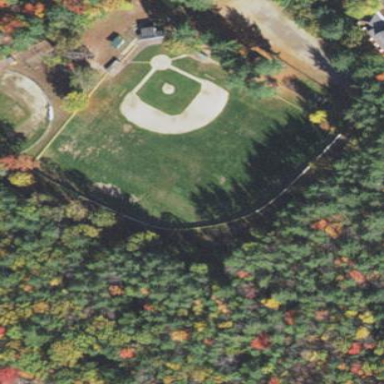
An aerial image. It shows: Baseball pitch for leisure land activities.